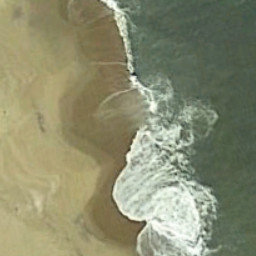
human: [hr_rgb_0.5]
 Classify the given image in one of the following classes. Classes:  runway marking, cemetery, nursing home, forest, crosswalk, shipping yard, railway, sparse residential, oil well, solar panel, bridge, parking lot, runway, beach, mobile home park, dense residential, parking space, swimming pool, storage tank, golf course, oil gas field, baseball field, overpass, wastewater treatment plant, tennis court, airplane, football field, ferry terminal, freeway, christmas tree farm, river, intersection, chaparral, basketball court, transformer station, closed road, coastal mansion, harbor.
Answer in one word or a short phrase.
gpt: beach